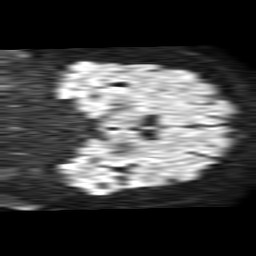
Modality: TRACE
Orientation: coronal
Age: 53
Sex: male
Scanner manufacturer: philips
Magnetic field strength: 1.5 T
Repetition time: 3.771 s
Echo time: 0.09565 s